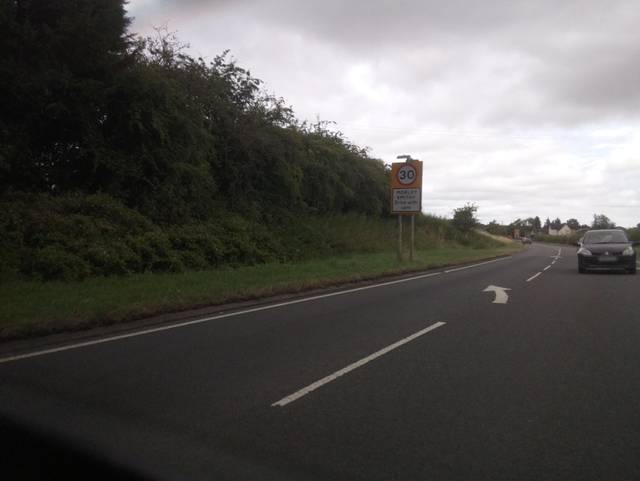
Region: United Kingdom
Coordinates: 52.966, -1.414